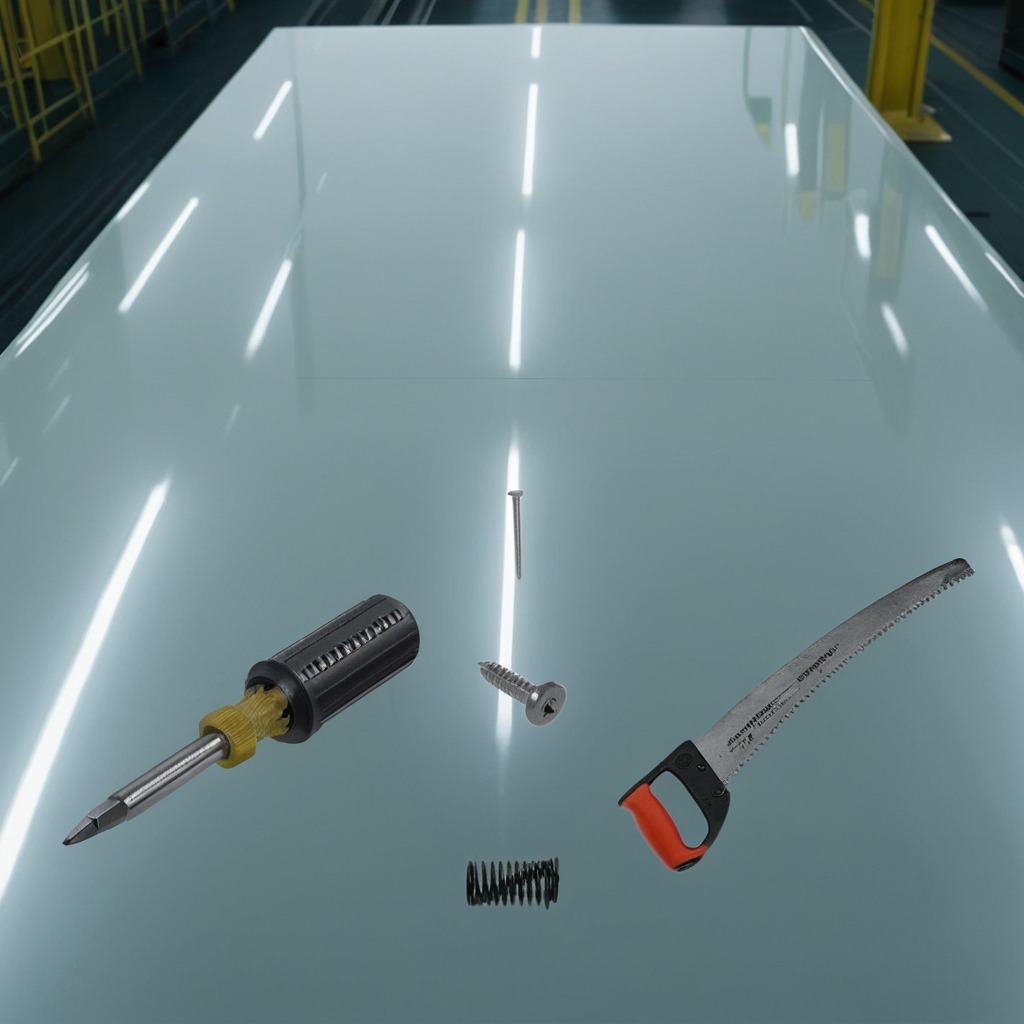
A machine screw, an iron nail, a coiled metal spring, a handheld metal saw, and a screwdriver are lying on the high-gloss table in the ship maintenance bay industrial lighting.